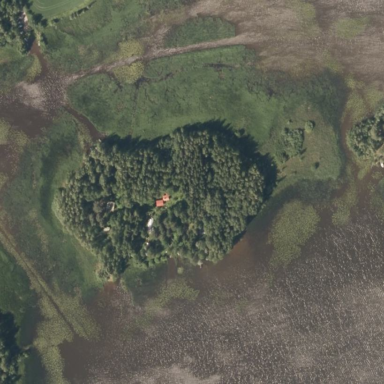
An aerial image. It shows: Islet.